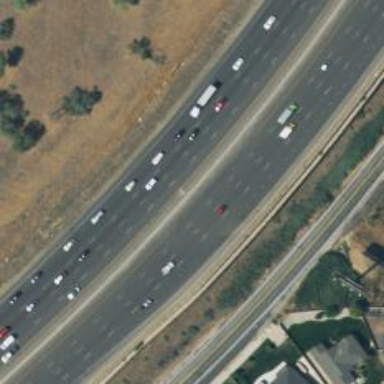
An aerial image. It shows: Asphalt motorway.